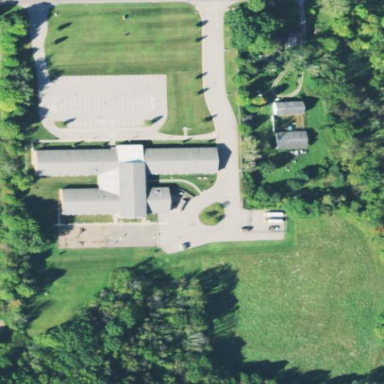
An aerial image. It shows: School.